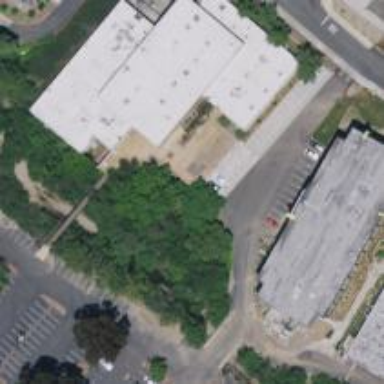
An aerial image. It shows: Industrial building.